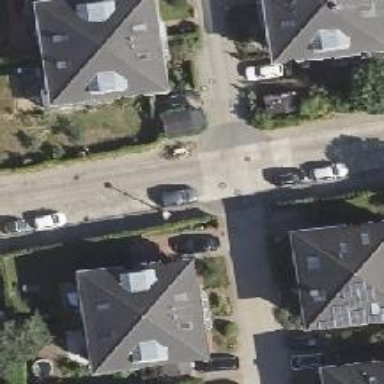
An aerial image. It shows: Living street.